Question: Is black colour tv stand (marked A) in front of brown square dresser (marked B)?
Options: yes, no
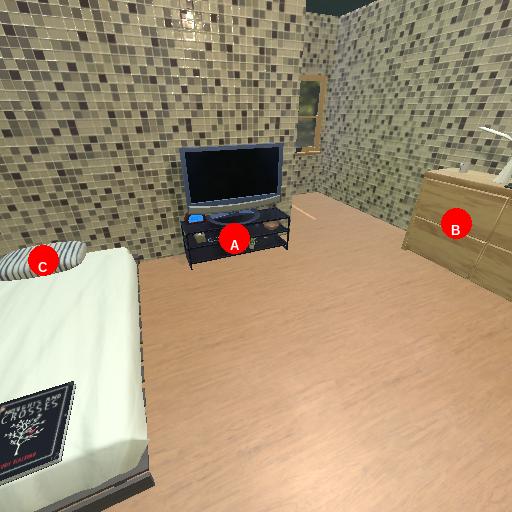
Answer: yes